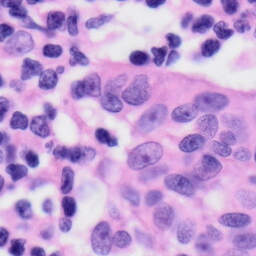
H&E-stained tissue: Skin